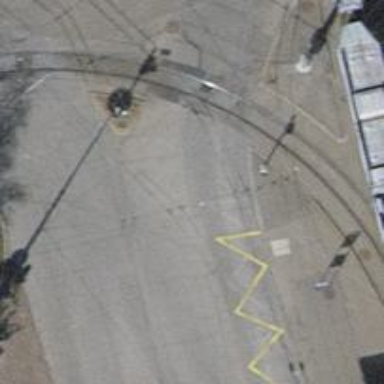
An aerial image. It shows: Bus stop for trolleybuses with designated stop position.